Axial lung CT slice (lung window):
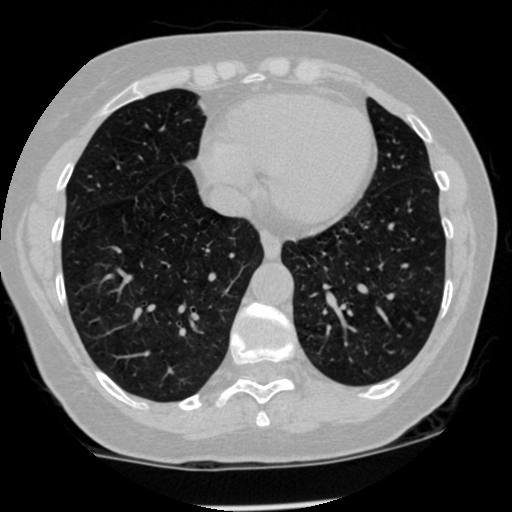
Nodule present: no